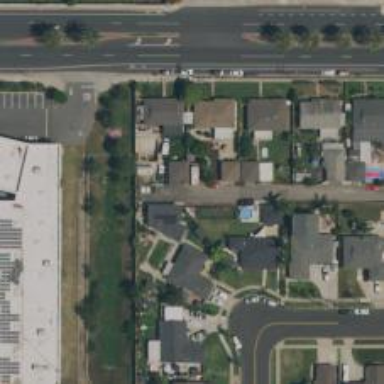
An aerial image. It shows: Alley classified as service road.